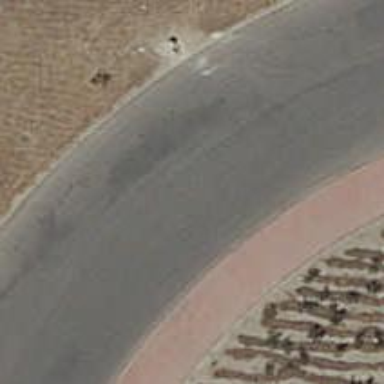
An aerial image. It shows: Service road that intersects roundabout.